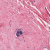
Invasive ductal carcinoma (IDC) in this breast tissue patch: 0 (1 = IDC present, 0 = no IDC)